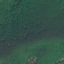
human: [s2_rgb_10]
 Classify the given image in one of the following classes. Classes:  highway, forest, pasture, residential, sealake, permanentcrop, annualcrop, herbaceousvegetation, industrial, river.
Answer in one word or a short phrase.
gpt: Forest